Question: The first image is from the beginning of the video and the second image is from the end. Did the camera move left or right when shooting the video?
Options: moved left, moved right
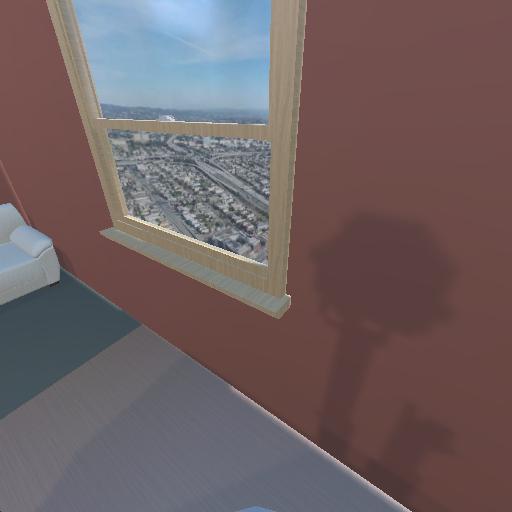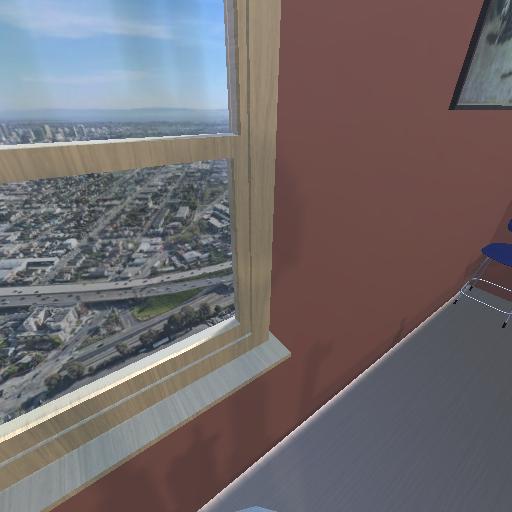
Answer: moved left